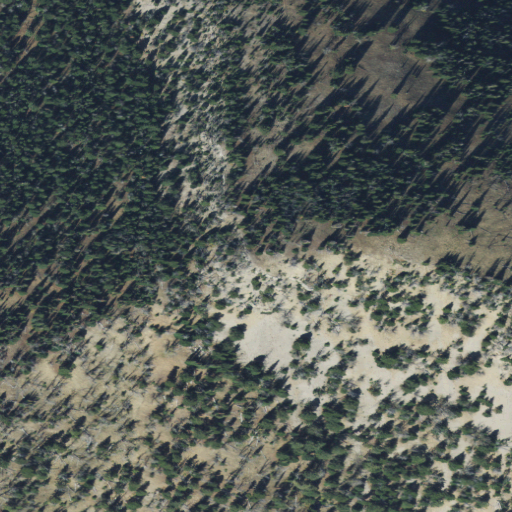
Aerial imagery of mountain in Montana named Mount Ellis containing evergreen forest, shrub, and grassland